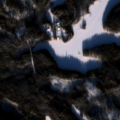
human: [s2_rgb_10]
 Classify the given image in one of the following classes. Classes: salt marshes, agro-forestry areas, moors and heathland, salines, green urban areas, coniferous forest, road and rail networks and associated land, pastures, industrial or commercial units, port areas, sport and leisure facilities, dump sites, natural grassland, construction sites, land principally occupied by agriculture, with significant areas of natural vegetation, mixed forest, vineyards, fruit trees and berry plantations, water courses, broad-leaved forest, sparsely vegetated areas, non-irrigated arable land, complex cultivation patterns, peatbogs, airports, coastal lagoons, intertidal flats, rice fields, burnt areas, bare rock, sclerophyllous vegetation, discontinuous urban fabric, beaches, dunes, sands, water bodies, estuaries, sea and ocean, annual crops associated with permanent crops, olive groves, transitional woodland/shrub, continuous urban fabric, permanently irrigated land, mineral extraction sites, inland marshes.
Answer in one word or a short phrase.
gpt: coniferous forest, mixed forest, transitional woodland/shrub, water bodies